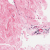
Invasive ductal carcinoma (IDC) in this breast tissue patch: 0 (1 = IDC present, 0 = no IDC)